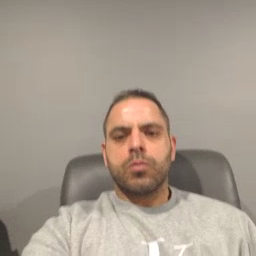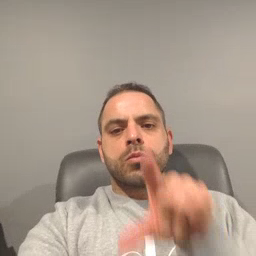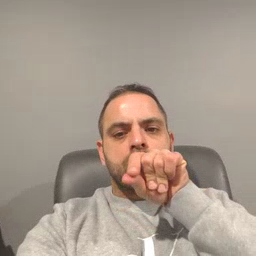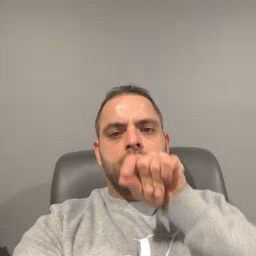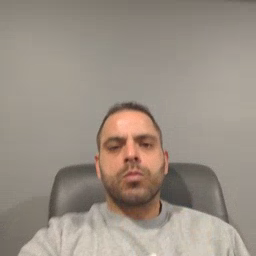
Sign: goose